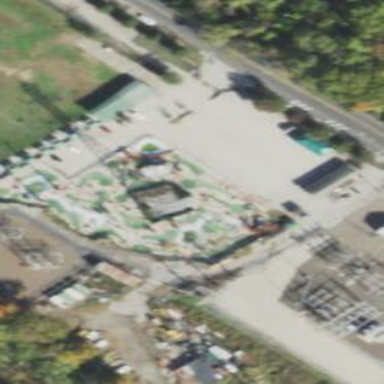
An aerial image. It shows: Miniature golf course.